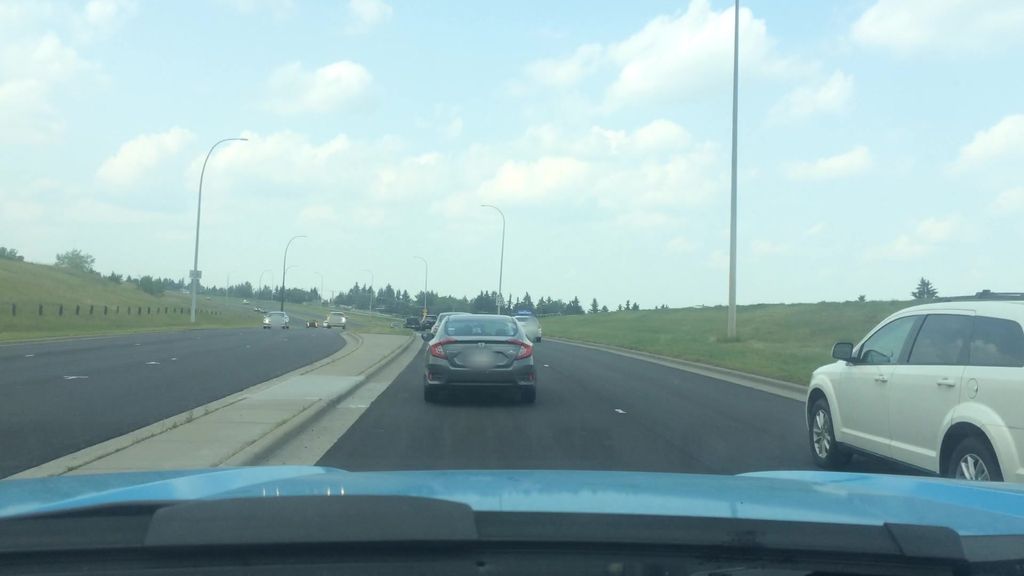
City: calgary